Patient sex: M
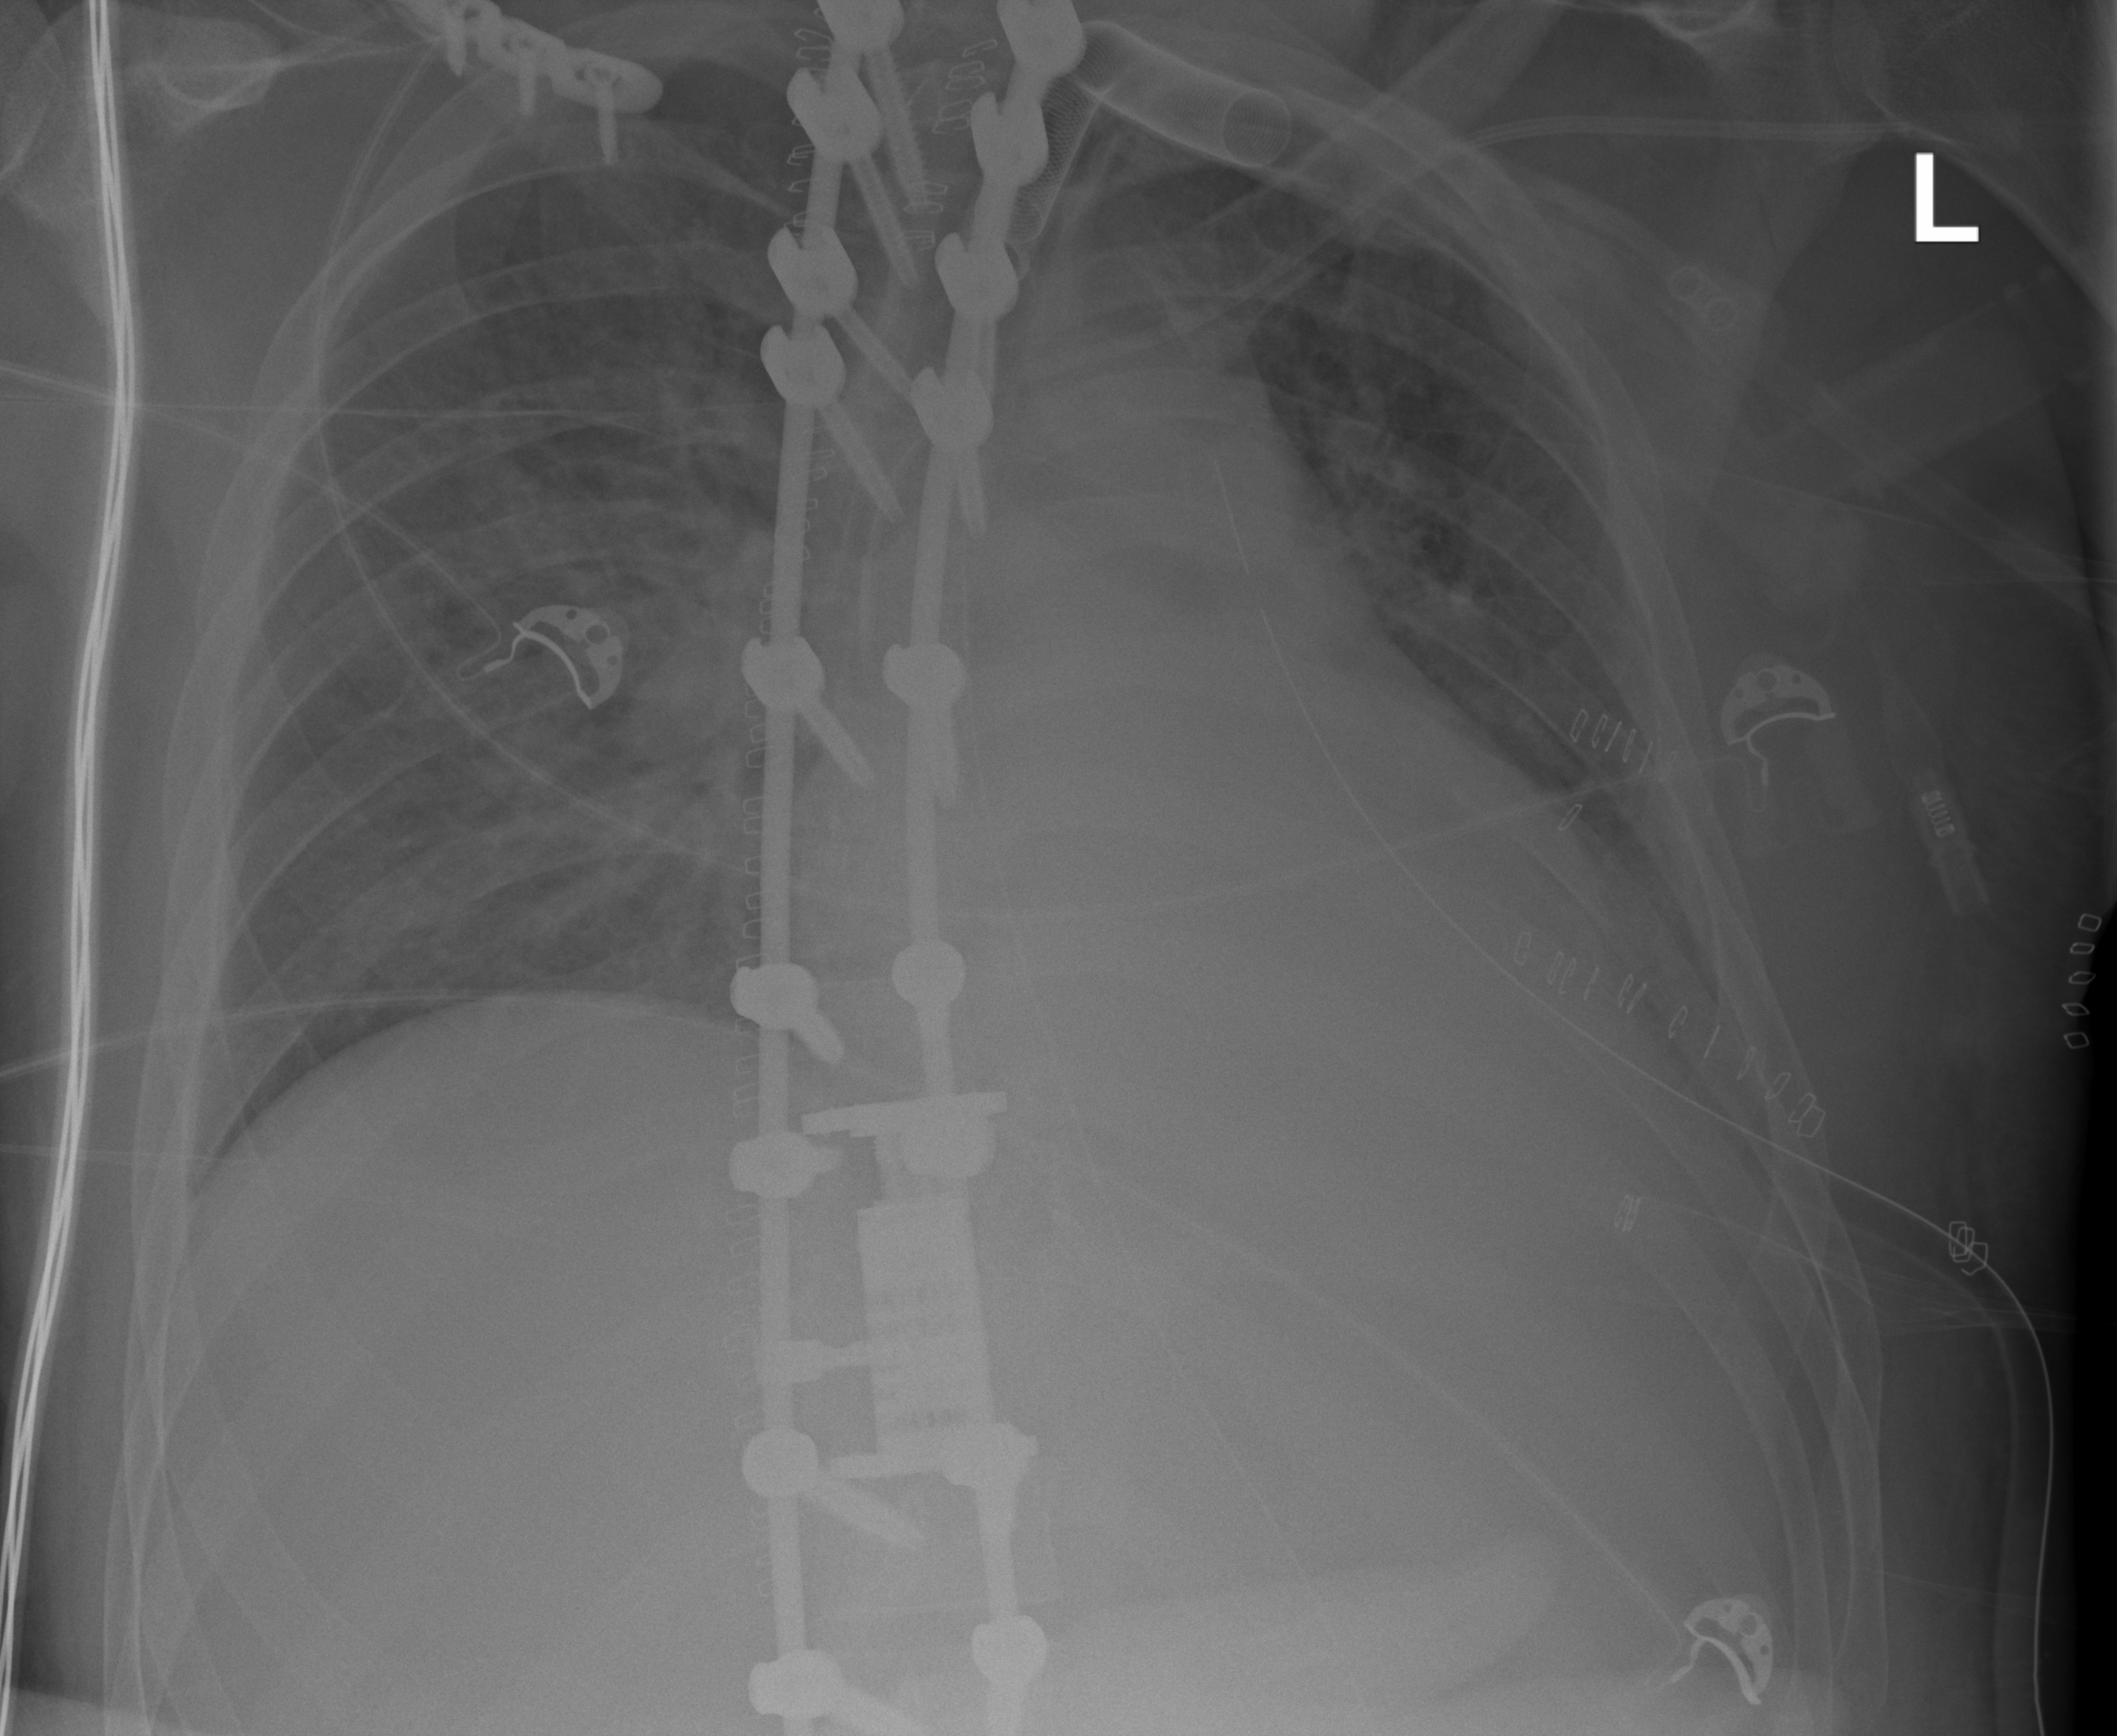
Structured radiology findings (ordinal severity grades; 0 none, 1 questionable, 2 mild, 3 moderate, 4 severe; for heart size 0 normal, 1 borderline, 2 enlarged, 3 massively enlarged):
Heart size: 2
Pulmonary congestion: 2
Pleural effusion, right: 0
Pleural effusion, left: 2
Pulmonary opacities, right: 2
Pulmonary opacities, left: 2
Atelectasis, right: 2
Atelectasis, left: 2